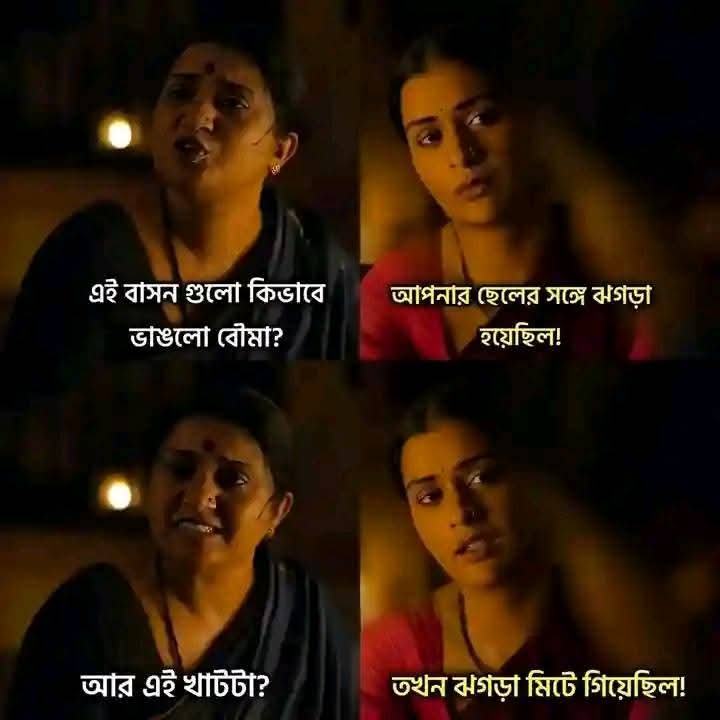
Text: এই বাসন গুলো কিভাবে ভাঙলো বৌমা?
আপনার ছেলের সঙ্গে ঝগড়া হয়েছিল!
আর এই খাটটা?
তখন ঝগড়া মিটে গিয়েছিল!
Label: Non Hate